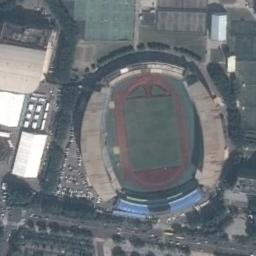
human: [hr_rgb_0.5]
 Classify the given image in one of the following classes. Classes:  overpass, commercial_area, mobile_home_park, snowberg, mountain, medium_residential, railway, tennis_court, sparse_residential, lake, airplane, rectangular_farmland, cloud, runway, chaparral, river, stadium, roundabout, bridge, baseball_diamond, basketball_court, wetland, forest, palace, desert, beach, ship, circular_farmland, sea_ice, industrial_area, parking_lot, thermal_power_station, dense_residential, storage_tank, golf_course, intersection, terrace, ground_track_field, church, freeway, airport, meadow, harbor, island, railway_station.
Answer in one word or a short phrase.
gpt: stadium